Легкая Т-образная штанга с закрепленным на ней тяжелым грузом массы $m$ находится на твердой шероховатой поверхности. В начальный момент времени система отклонена в плоскости рисунка на угол $\varphi_{0}$ $\left(\varphi_{0} \ll 1 \right)$.
Найдите минимальное время, за которой система примет первоначальное положение. Размеры штанги указаны на рисунке выше. Удар штанги о поверхность можно считать упругим.
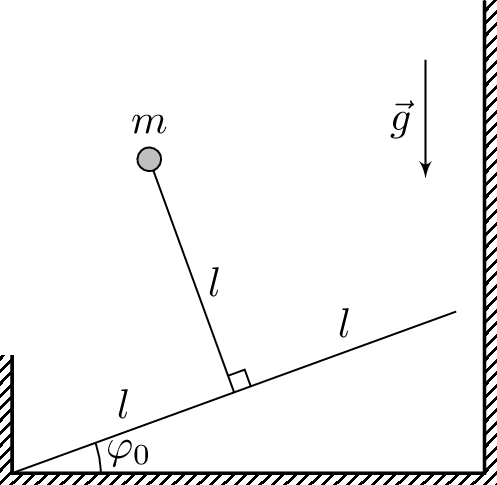
Решение: Равнодействующая сил, приложенных к грузу массы $m$, равна$$F=m g \cos \left(\frac{\pi}{4}+\varphi\right) \approx m g \cos \frac{\pi}{4}=\frac{m g}{\sqrt{2}}.$$Тогда время движения $t$ от положения с максимальным отклонением $\varphi_{0}$ до положения, где $\varphi=0$, вычисляется как:$$\varphi_{0} l \sqrt{2}=\frac{F}{m} \cdot \frac{t^{2}}{2}, \quad t=\sqrt{\varphi_{0} \frac{2 m l \sqrt{2}}{F}}=2 \sqrt{\varphi_{0} \frac{l}{g}}.$$За расчетный период времени система $4$ раза проходит этот путь. Таким образом, искомое время равно $T=4 t$.
Ответ: \[T=8\sqrt\frac{l\varphi_0}g\]
Темы:
T, Механика, Колебания, Математический маятник, Всероссийские